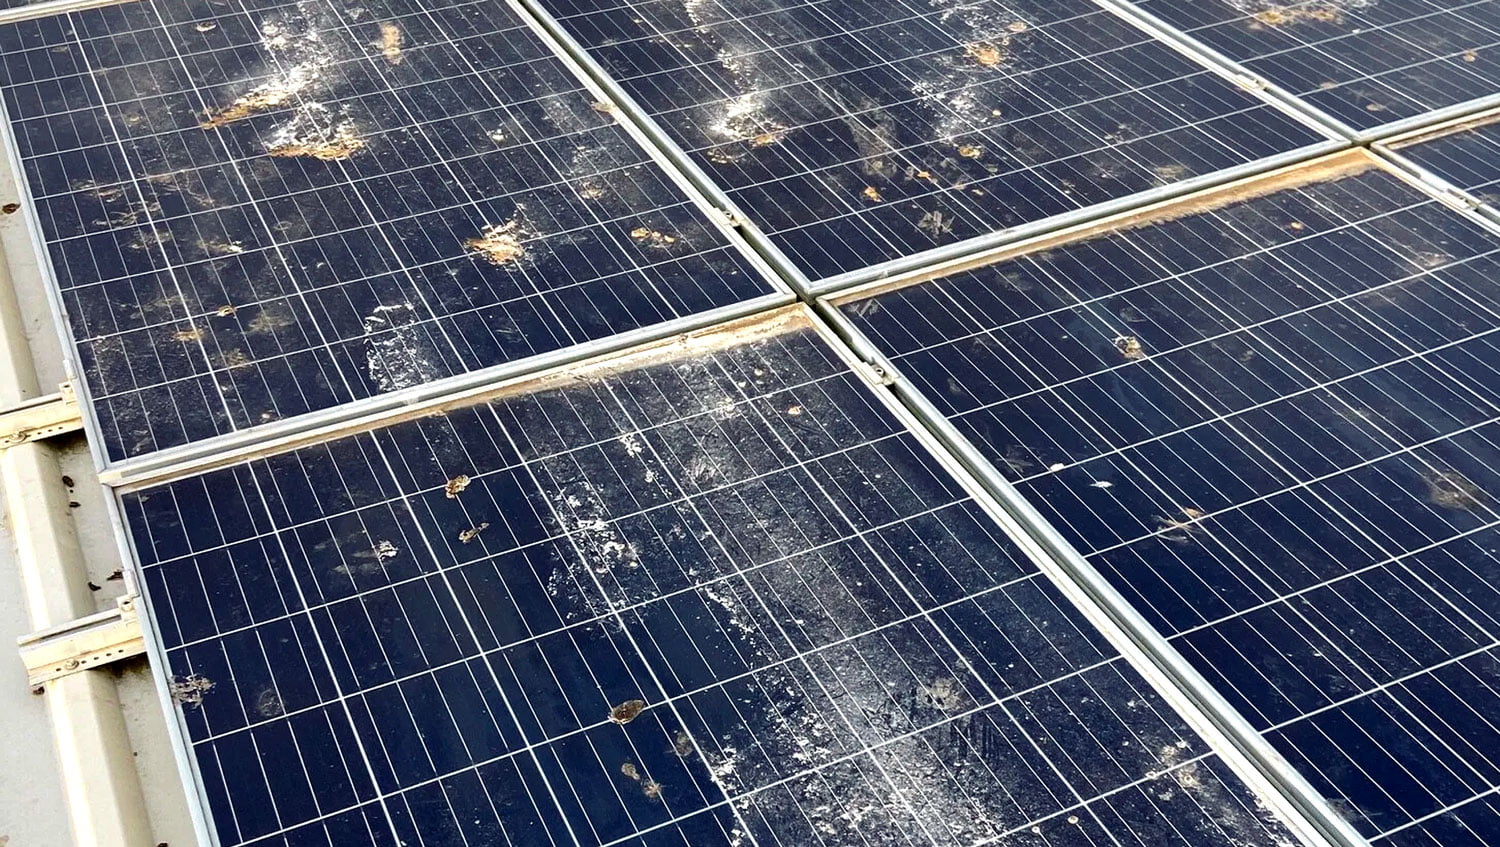
Label: Bird-drop